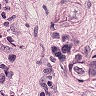
Metastatic tissue present: yes